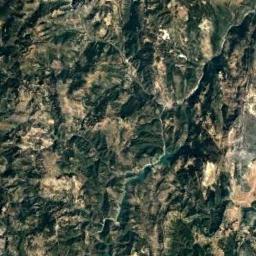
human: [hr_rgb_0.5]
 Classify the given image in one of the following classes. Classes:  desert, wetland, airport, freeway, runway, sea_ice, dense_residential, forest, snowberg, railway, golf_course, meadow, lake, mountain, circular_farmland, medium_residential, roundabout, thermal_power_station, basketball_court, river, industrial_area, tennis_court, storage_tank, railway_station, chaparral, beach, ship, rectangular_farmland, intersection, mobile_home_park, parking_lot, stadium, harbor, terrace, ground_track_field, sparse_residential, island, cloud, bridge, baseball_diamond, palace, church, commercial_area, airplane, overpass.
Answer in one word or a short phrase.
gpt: mountain